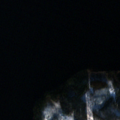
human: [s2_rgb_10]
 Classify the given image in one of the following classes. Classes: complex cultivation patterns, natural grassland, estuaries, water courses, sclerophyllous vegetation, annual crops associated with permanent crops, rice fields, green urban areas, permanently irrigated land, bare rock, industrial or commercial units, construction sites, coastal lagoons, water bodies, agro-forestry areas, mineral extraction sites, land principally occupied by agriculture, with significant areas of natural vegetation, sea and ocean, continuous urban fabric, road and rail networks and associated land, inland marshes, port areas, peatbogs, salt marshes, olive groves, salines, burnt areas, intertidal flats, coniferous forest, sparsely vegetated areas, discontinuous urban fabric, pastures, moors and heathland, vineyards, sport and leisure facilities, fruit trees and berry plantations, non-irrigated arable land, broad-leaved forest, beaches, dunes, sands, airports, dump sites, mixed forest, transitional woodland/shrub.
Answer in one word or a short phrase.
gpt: mixed forest, transitional woodland/shrub, water bodies